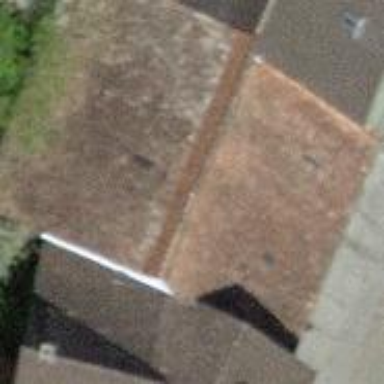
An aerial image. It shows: Simple and straightforward house.